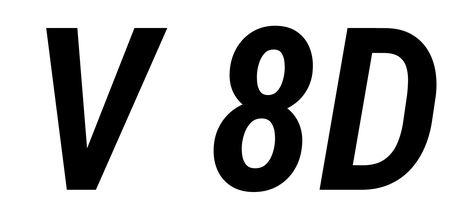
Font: Roboto-Italic_Condensed_SemiBold_Italic